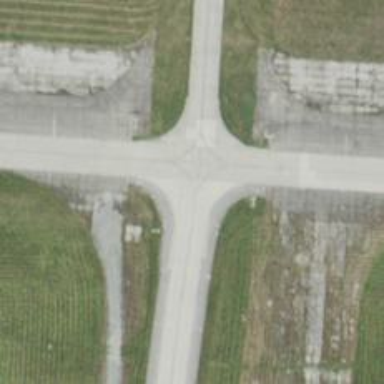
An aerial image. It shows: Image of taxiway at airport.